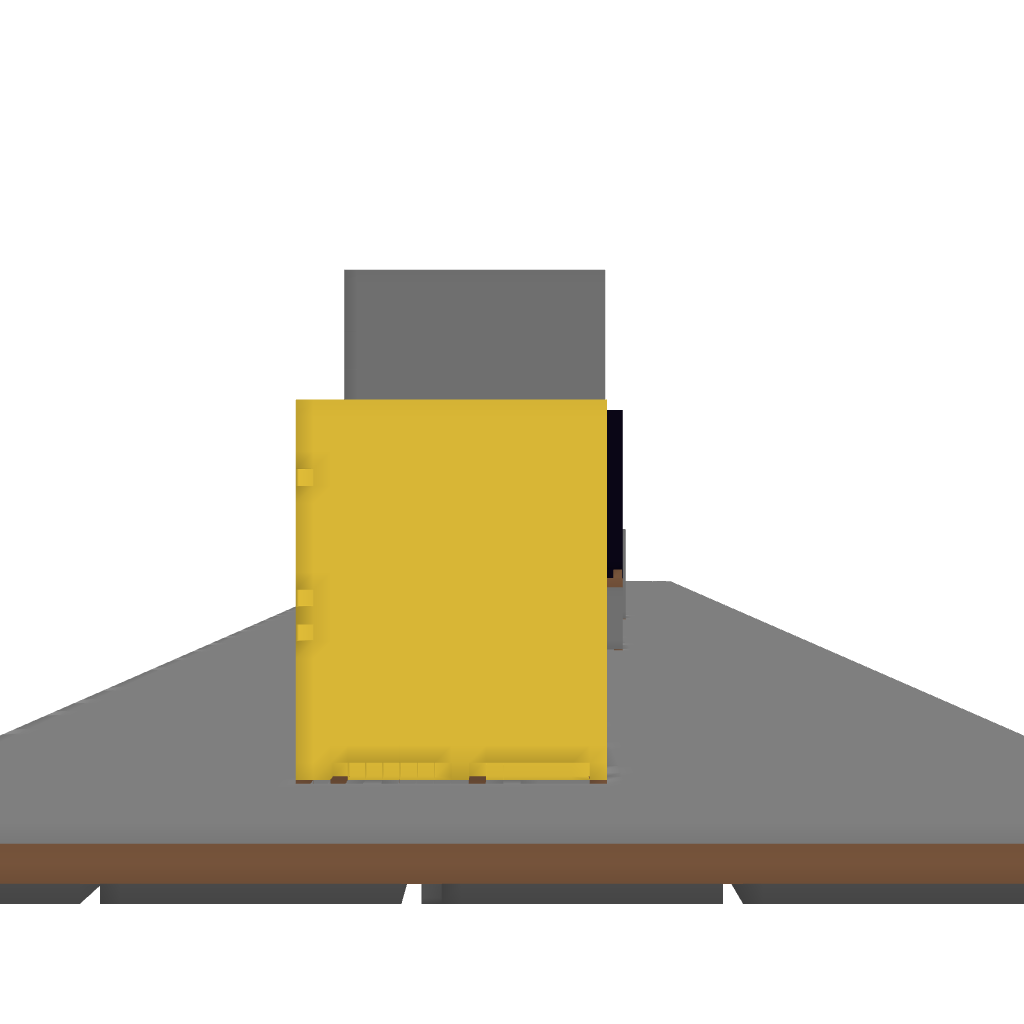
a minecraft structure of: Complex Puzzle!